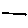
Label: line